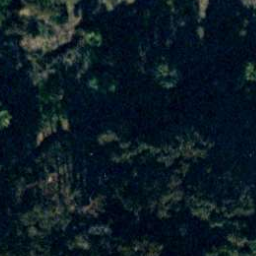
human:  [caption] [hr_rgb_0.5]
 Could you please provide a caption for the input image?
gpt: There is a dense forest with some plants in the shadow .

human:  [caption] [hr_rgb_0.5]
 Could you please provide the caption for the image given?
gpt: This is a dense forest with dark green plants .

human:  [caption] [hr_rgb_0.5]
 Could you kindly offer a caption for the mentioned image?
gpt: A dense forest with lots of green plants .

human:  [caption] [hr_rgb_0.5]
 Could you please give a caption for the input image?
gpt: This is a forest with lots of green plants in the shadow .

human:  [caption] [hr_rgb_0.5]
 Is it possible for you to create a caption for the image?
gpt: A dense forest with dark green plants .